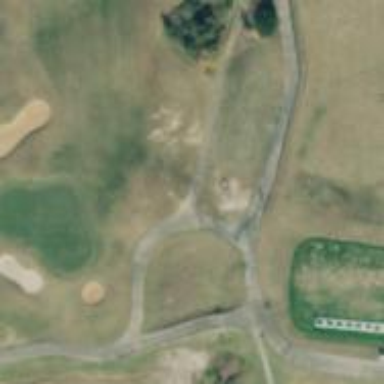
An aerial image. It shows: Path for both road and golf.